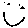
Label: smiley face